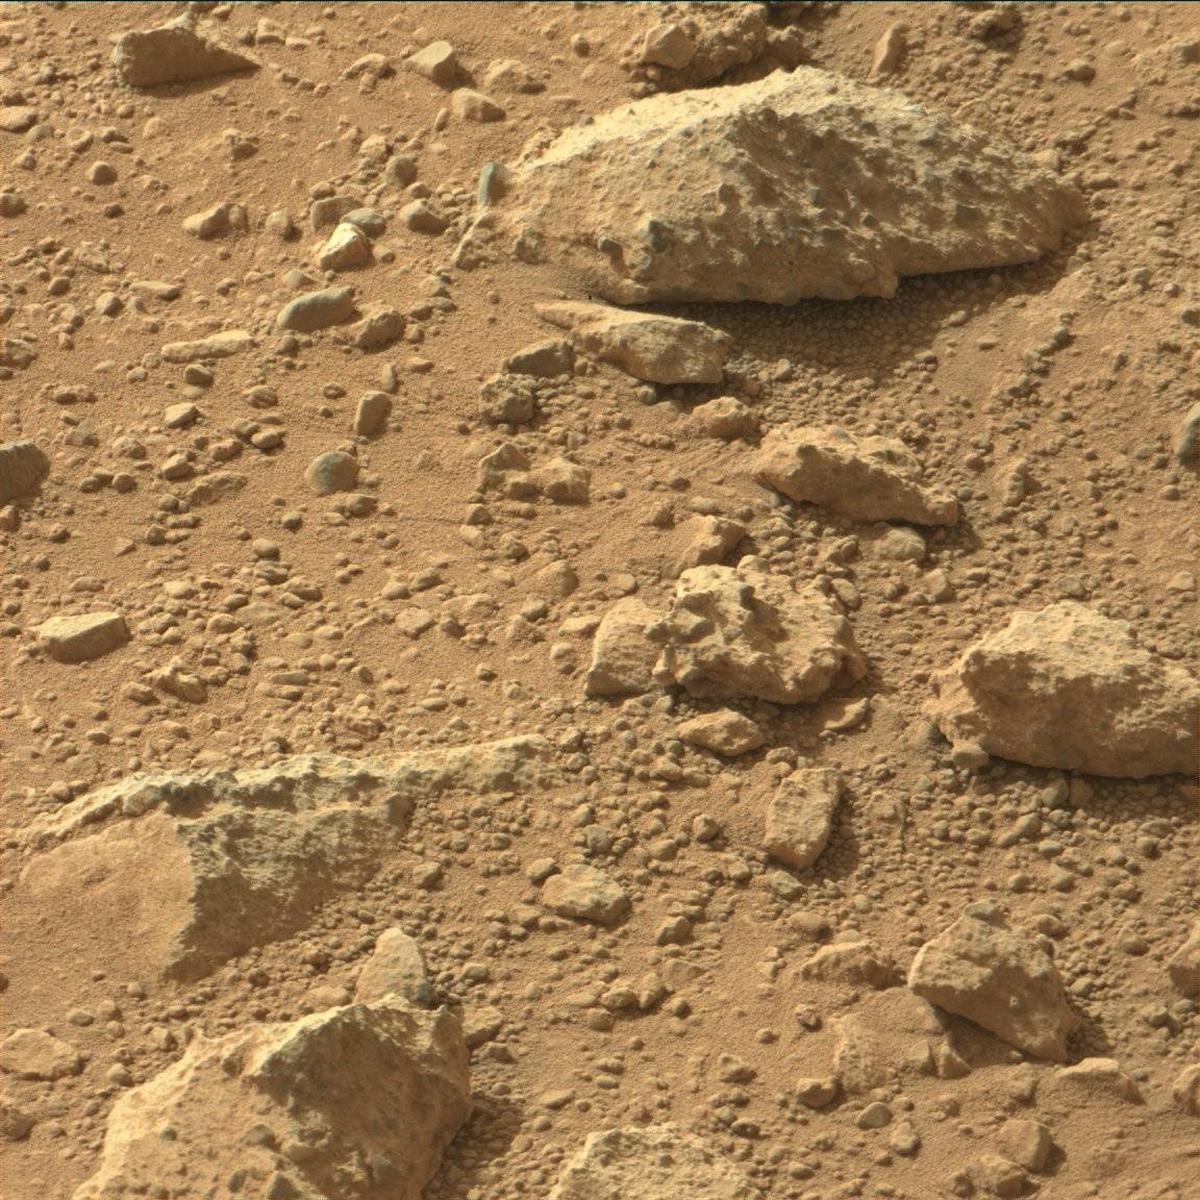
Terrain classes present: Bedrock, Rock, Sand / Soil